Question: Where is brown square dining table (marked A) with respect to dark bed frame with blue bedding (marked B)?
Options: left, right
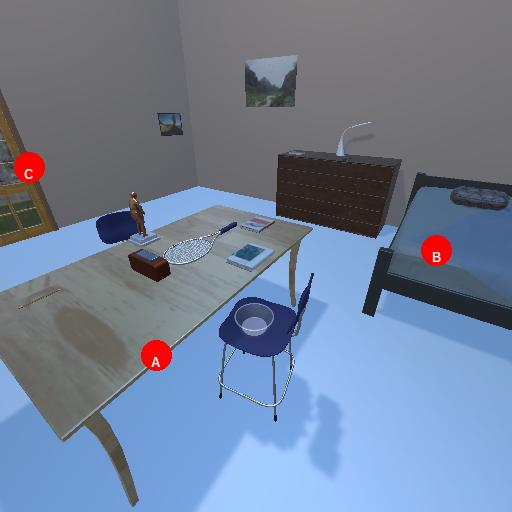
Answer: left